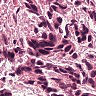
Metastatic tissue present: yes